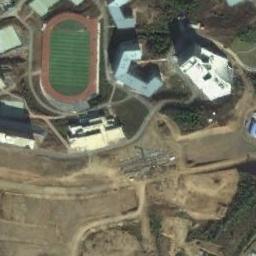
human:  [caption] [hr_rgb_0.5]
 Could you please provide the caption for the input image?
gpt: The track and field is built in the middle of the residential area, Next to the bare land .

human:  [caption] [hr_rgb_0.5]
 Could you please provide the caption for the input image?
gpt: There are many buildings next to the ground track field .

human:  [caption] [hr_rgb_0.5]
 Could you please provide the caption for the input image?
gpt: There is an unfinished track and field .

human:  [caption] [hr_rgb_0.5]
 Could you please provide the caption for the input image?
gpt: The ground track field is surrounded by some buildings and an open area is next to the ground track field .

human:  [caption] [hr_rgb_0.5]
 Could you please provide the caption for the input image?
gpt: There are some bare land beside the ground track field .